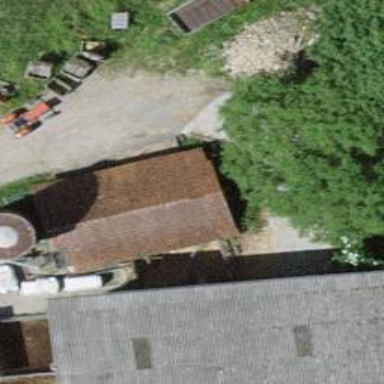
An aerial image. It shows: Rural barn.